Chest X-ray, PA view. Patient: 49 years old, sex M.
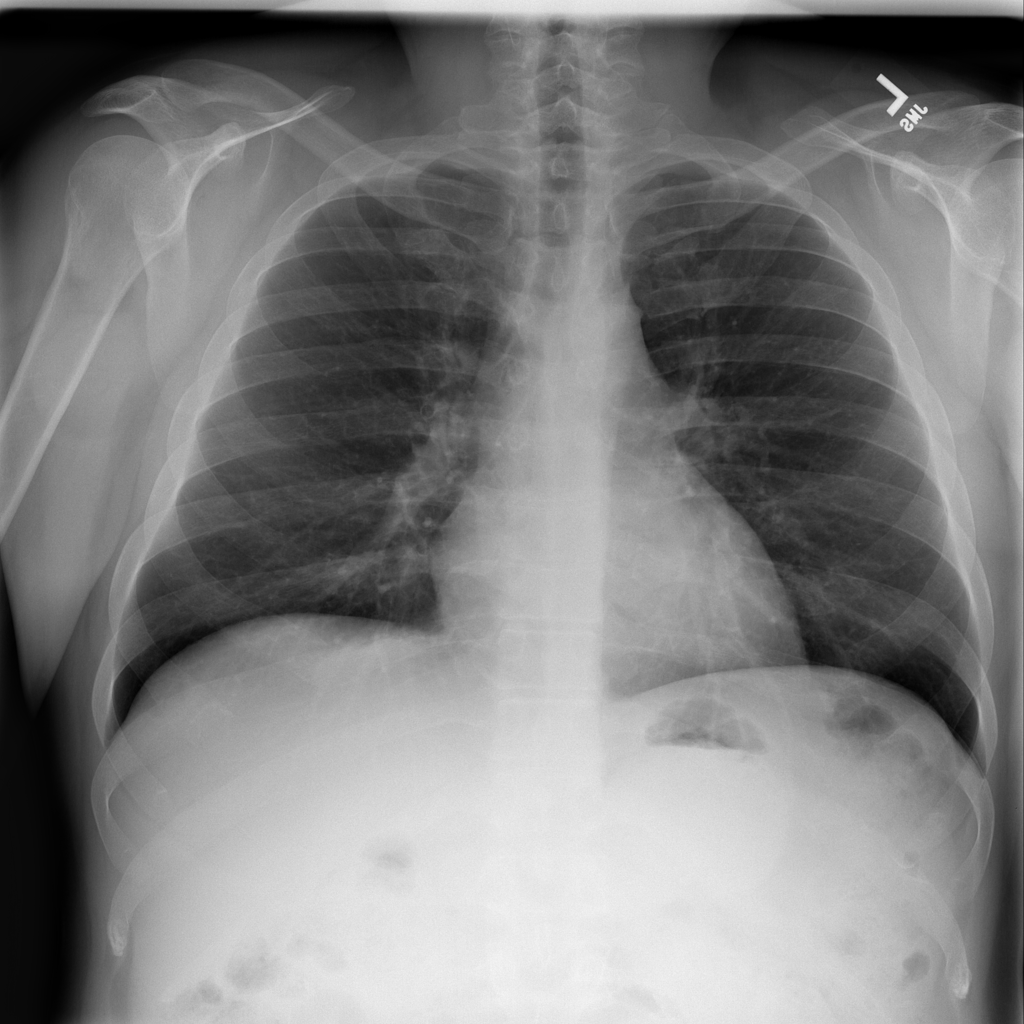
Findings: No Finding